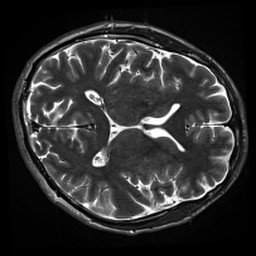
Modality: inplaneT2
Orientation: axial
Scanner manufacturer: siemens
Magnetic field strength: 3 T
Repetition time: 11 s
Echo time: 0.059 s